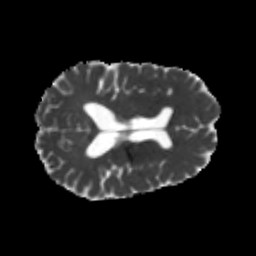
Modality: MD
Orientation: axial
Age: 22
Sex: male
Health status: healthy
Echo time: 0.074 s